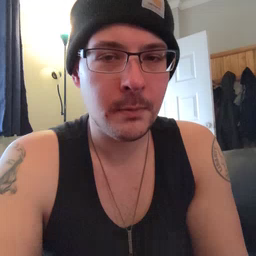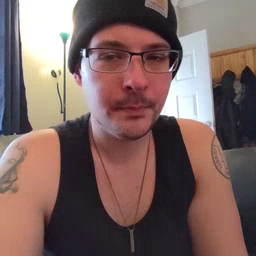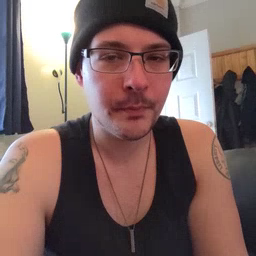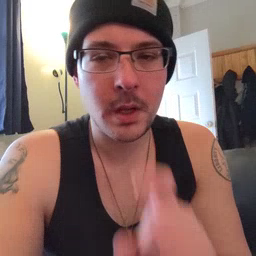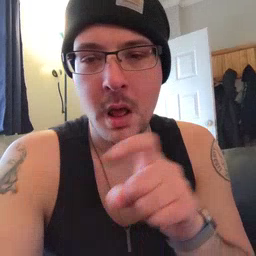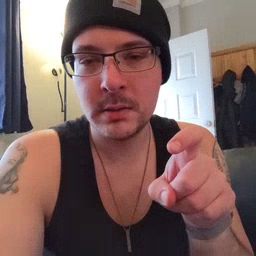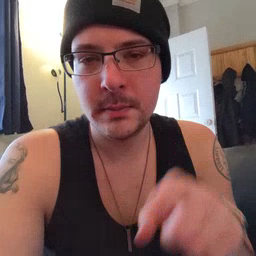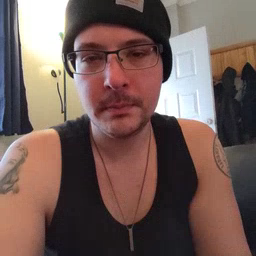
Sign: closet